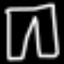
Label: pants